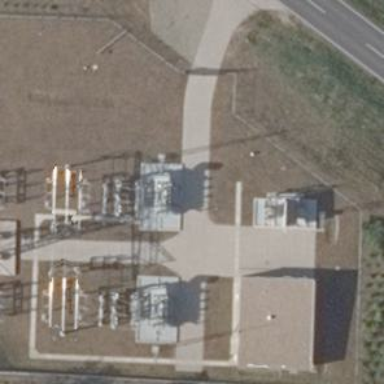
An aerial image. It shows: Outdoor distribution substation protected by fence.